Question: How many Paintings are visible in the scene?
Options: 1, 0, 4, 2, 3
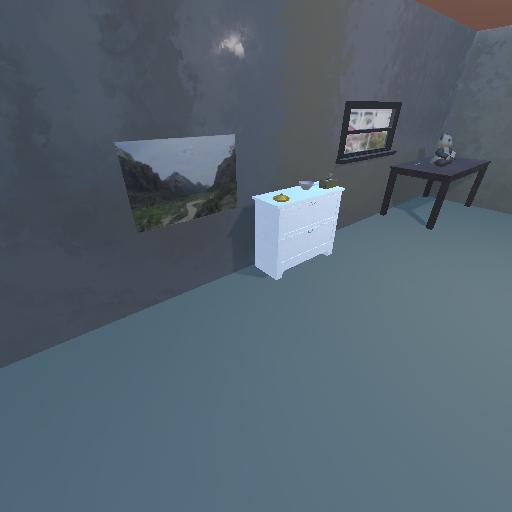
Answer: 1